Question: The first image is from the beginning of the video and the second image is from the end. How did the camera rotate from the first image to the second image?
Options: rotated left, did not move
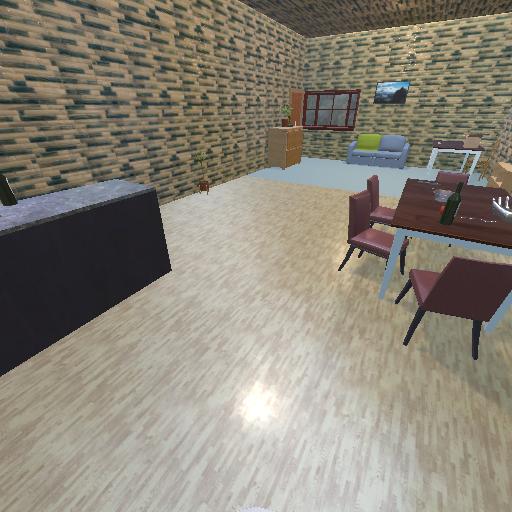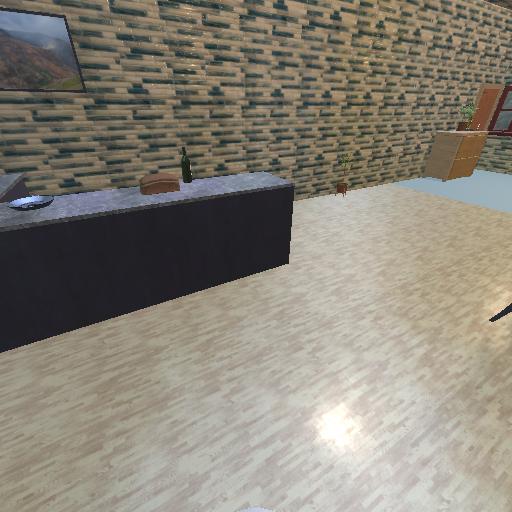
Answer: rotated left